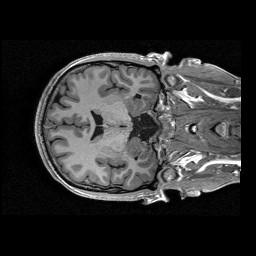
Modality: T1w
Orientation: axial